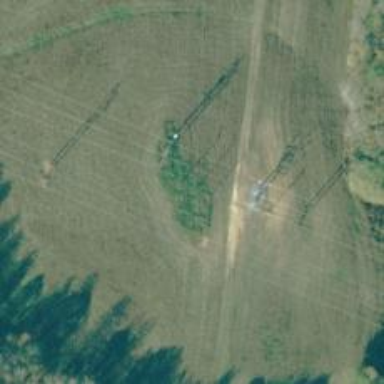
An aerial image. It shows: Power tower.